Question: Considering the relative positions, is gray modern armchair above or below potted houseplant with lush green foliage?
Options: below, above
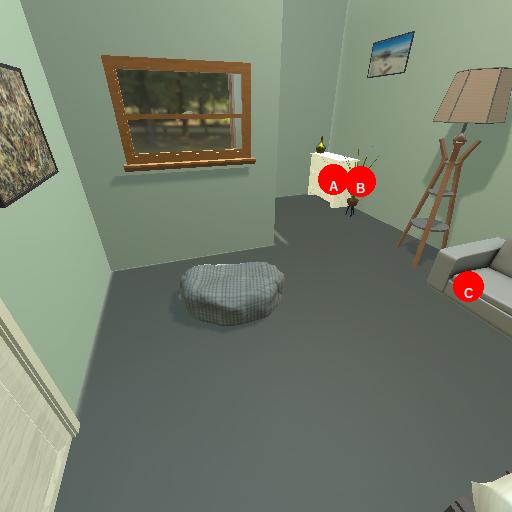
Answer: below